Question: This is just a test project before I implement into something bigger:-)
As per the image I have created 2 custom views inside 1 ViewController. I have a need for them to overlap or at least move out of the way and back again Within the app.
I have tried looking up Custom Views, but i am having much luck.
I was hoping to use this code or something similar:
'''
-(IBAction)move02Action
{
[UIView beginAnimations:nil context:NULL];
[UIView setAnimationDuration:0.5];
_left.view.frame = CGRectMake(80, 70, 160, 380); //_left is Left UIViewContorller
_right.view.frame = CGRectMake(240, 70, 160, 380); //_right is Right UIViewContorller
[UIView commitAnimations];
}
'''
I realise that that is for UIViews rather than View Controllers. Any ideas on where to look?

Thanks for the insight:-)
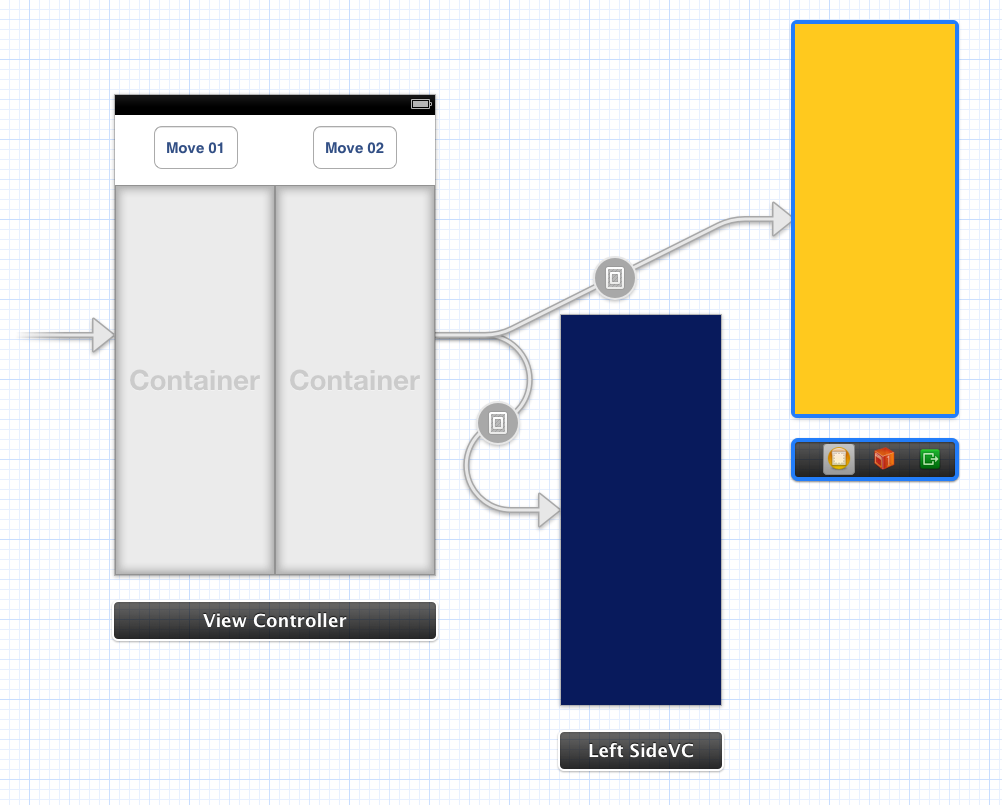
Answer: You can use Containment view controller like this
'''
UIView *view = [[UIView alloc] initWithFrame:CGRectMake((80, 70, 160, 380))];
[view setBackgroundColor:[UIColor whiteColor]];
[self.view addSubview:view];
LeftViewController *left = [[LeftViewController alloc] init];
left.view.frame = view.bounds;
[left setDelegate:self];
[view addSubview:left .view];
[left didMoveToParentViewController:self];
[self addChildViewController:left ];
'''
Check out the <URL> documentation.
1) Add a ScrollView to the self.view and add two views in the scroll view with different frames Use the above suggested code to add the views.
2) set the content off set for scroll View when necessary like this
'''
CGPoint bottomOffset = CGPointMake(scrolposition, scrollView.contentSize.height - scrollnView.bounds.size.height);
[scrollView setContentOffset:bottomOffset animated:NO];
'''
if you want the effect of over lapping views use '[[self view] bringSubviewToFront:[self LeftView]];' and '[[self view] sendSubviewToBack:LeftView];'